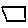
Label: square